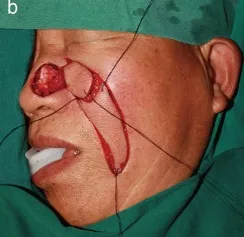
A 69-year-old man with a history of basal cell carcinoma on the left ala for 2 years. Different steps of the operation and postoperative follow-up (25 months). (b,c) Dissection of the round rotational flap and V-Y advancement island pedicle flap. The white arrow indicates the perforating branch of the facial artery.
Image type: medical_photograph (other_medical_photograph)